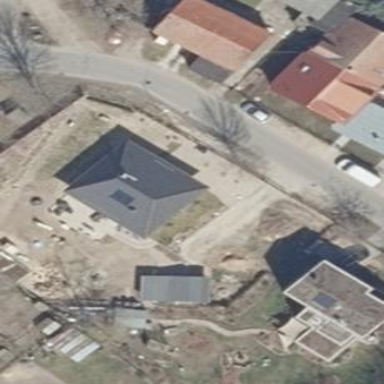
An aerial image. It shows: Detached building with hipped roof shape.